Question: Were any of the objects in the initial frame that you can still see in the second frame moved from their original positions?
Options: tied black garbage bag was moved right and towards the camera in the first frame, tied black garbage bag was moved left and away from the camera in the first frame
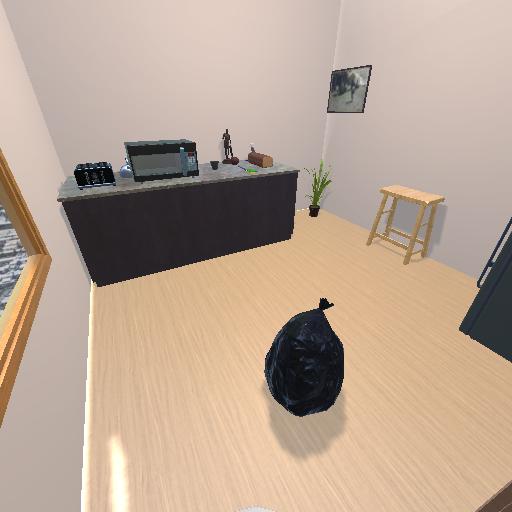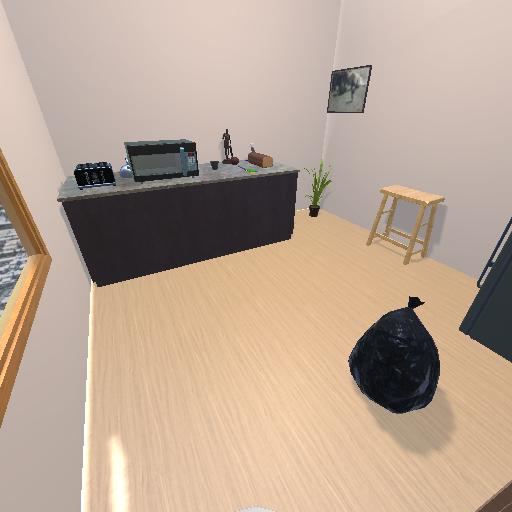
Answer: tied black garbage bag was moved right and towards the camera in the first frame